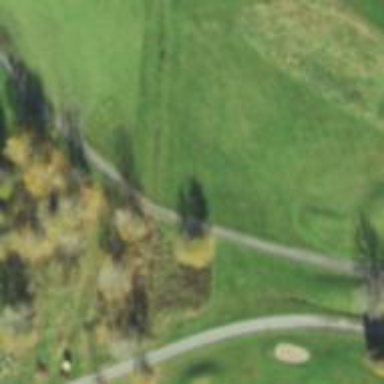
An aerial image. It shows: Pathway for golfing.